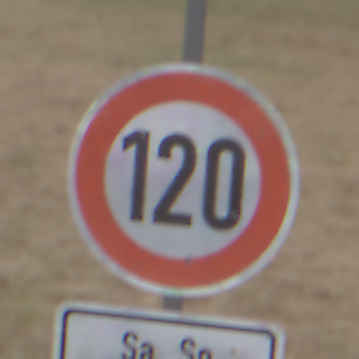
Verkehrszeichen: Geschwindigkeit120
Zusatzzeichen unten: ZeitangabenMitBeschraenkungAufWochentage9
Umgebung: Outdoor, Suburban
Tageszeit: Midday
Wetter: Overcast
Licht: Natural
Jahreszeit: NotSpecified
Kontrast: LowContrast